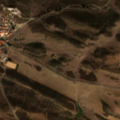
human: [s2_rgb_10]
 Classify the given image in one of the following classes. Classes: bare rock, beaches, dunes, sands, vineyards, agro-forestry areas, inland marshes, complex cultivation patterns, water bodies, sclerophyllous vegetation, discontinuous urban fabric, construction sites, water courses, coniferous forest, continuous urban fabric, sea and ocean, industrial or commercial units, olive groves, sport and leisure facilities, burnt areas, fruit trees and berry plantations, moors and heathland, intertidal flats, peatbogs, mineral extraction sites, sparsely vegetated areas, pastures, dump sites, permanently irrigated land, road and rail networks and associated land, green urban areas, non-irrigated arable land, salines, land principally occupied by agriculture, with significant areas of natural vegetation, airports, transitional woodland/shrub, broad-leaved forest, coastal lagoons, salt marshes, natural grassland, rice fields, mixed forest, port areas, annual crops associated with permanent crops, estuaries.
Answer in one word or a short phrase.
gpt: non-irrigated arable land, pastures, sclerophyllous vegetation, transitional woodland/shrub